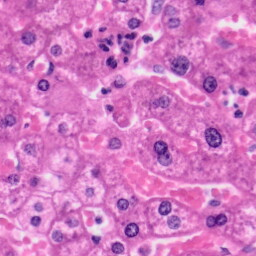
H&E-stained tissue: Liver